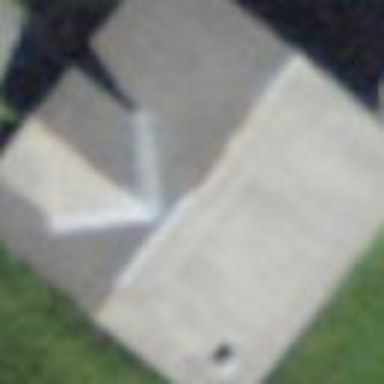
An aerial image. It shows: Garage.